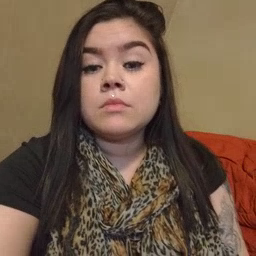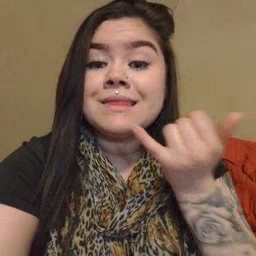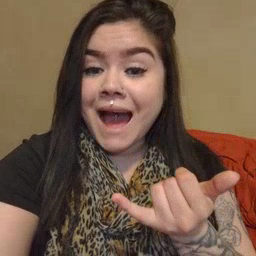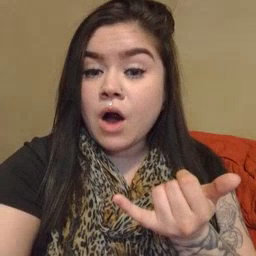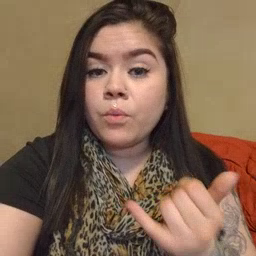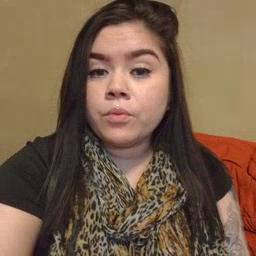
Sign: now